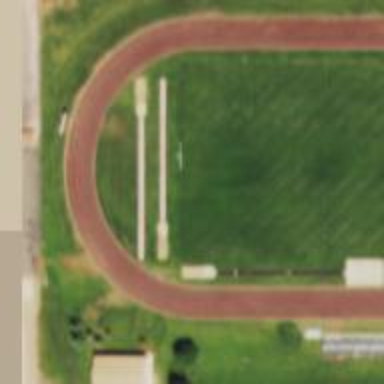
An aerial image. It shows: Athletic track located in leisure land area.